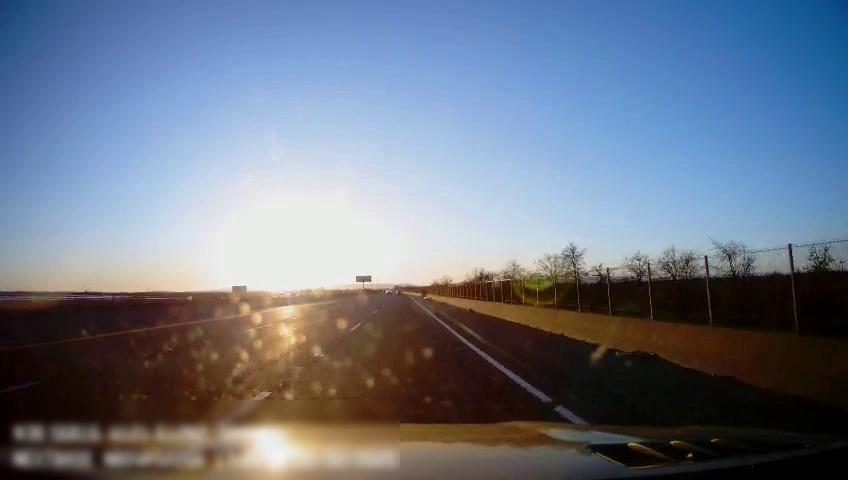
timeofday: Day
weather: Sunny
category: Drivable Space
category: Lanes | Alternate Lane
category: Lanes | Current Lane
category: Lanes | Current Lane
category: Lanes | Alternate Lane
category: Traffic | Signs